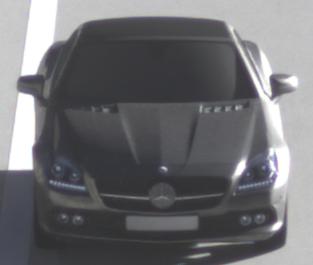
Make: Mercedes-Benz
Model: SLK 200
Detailed model: SLK-Class (172)
Model produced from: 2011/03
Model produced until: 2015/04
Doors: 2
Color: gray
Road condition: dry road
Daytime: sunrise or sunset
Contrast: medium contrast